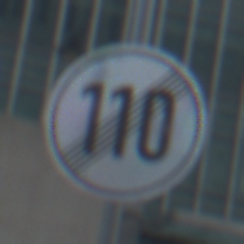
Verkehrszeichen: EndeGeschwindigkeit110
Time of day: MorningAfternoon
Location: Outdoor (Urban)
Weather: PartlyCloudy
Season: NotSpecified
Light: Natural